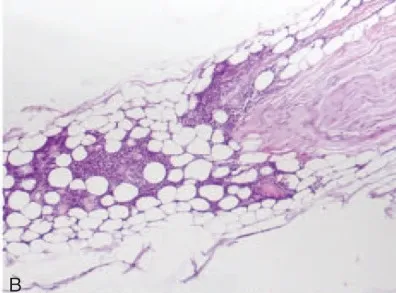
(B) Paraffin-embedded longitudinal section of the radial nerve of patient 5, showing massive infiltrates of mononuclear cells in the epineurium.
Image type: pathology (h&e)